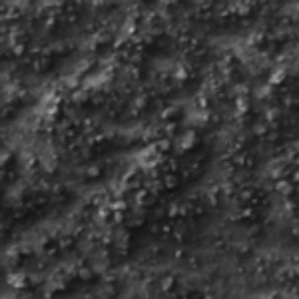
Label: frost